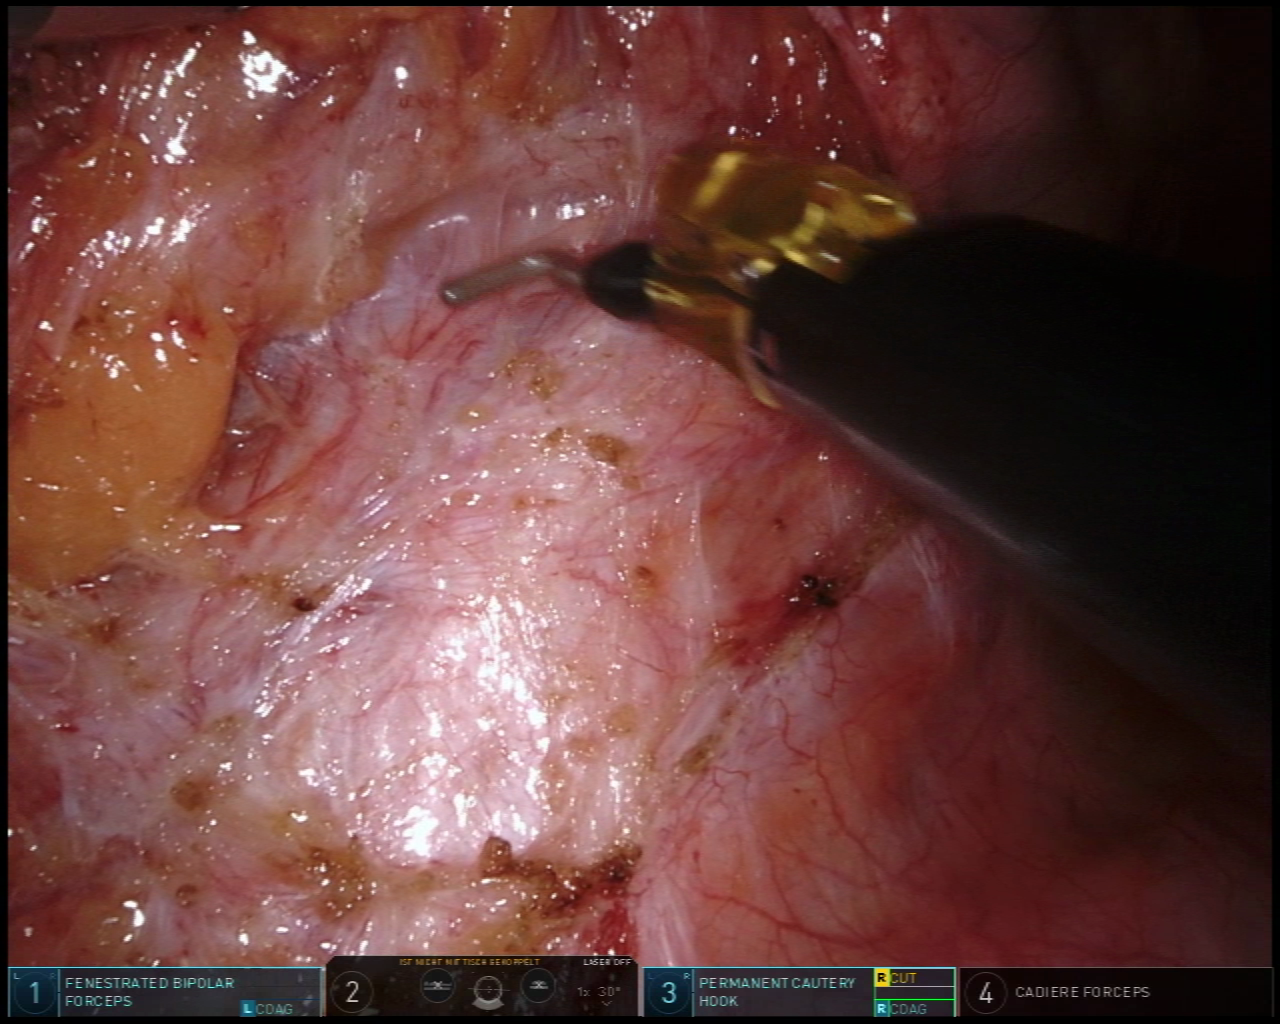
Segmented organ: ureter
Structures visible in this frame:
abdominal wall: no
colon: no
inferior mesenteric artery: no
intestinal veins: no
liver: no
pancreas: no
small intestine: no
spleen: no
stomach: no
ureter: yes
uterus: no
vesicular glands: no